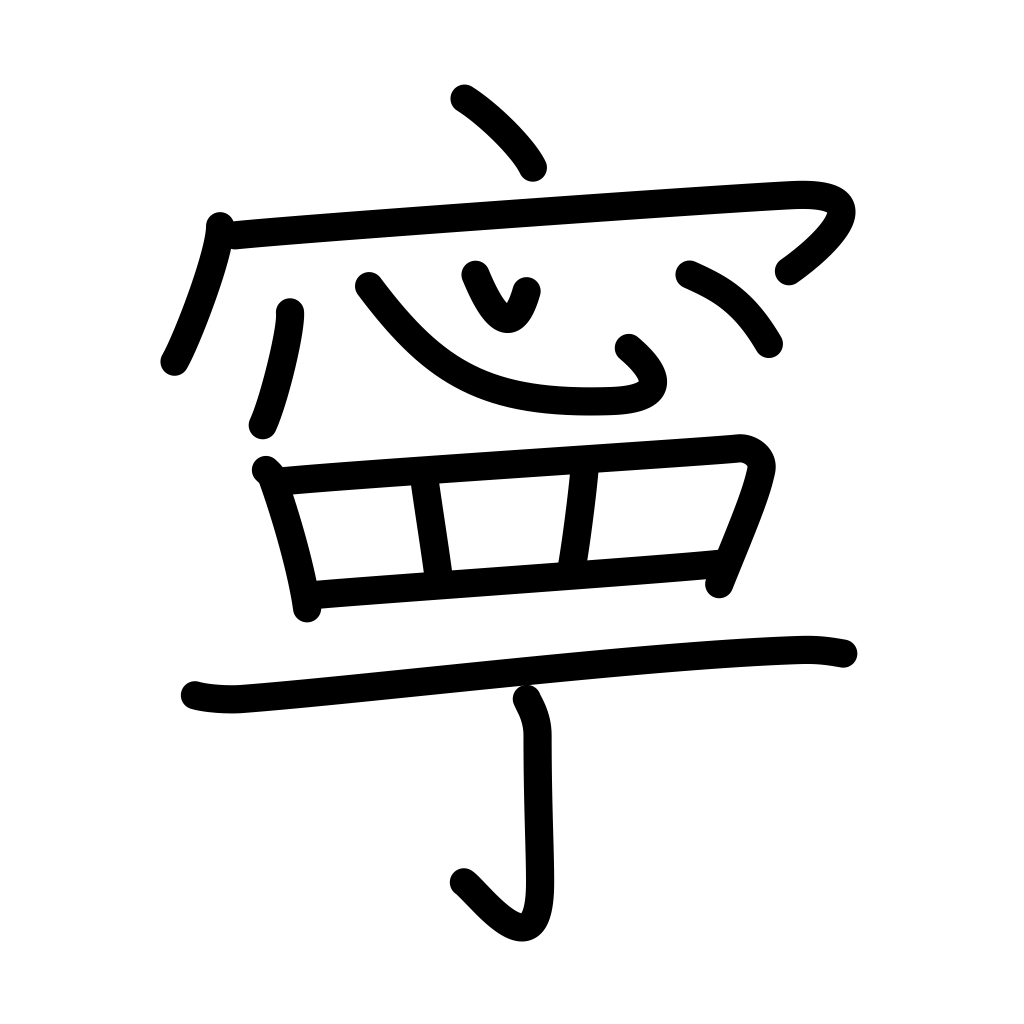
Meaning: rather, preferably, peaceful, quiet, tranquility